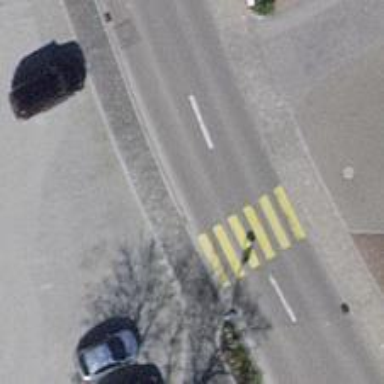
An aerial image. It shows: Marked crossing with zebra markings.